Question: I have tried all the answers posted here regarding this and I have achieved multiple lines but I need the text to start a little from above from where it is right now.
Please see the screen shot it shows where I want the title label to start from.

Here is my code -
'''
UILabel *titleLabel = [[UILabel alloc]initWithFrame:CGRectMake(0.0, 0.0, [UIScreen mainScreen].bounds.size.width, 44)];
[titleLabel setNumberOfLines:3];
[titleLabel setBackgroundColor:[UIColor darkGrayColor]];
[titleLabel setTextColor:[UIColor whiteColor]];
[titleLabel setFont:[UIFont fontWithName:@"HelveticaNeue-CondensedBlack" size:30.0]];
[titleLabel setText:@"LET'S GET YOU REGISTERED"];
self.navigationItem.titleView = titleLabel;
'''
I have tried replacing the label with a UIView but still no luck.
The code in my custom nav controller file is -
'''
@interface UINavigationBar (myNave)
- (CGSize)changeHeight:(CGSize)size;
@end
@implementation UINavigationBar (customNav)
- (CGSize)sizeThatFits:(CGSize)size {
CGRect screenRect = [[UIScreen mainScreen] bounds];
CGFloat screenWidth = screenRect.size.width;
CGFloat screenHeight = screenRect.size.height * 0.15;
CGSize newSize = CGSizeMake(screenWidth,screenHeight);
return newSize;
}
@end
'''
Please help.
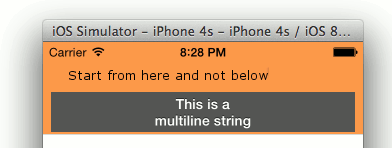
Answer: You should just set the numberOfLines to fit whatever the text length is. You can do this by setting the number of lines to zero. Also, a size 30 font will not allow for multi-line text to fit in a UINavigationItem (without sizeToFit). You may consider setting the UINavigationBar to be clear and creating your own titleView to fit at the top of the screen if you need it to be size 30.
However, something similar to this will give you a multiline text that fits perfectly inside the nav:
'''
UIView *titleView = [[UIView alloc]initWithFrame:CGRectMake(50, 0, self.navigationController.navigationBar.frame.size.width-100, self.navigationController.navigationBar.frame.size.height)];
UILabel *titleLabel = [[UILabel alloc]initWithFrame:CGRectMake(0, 0, titleView.frame.size.width, titleView.frame.size.height)];
[titleLabel setTextAlignment:NSTextAlignmentCenter];
[titleLabel setFont:[UIFont fontWithName:@"HelveticaNeue" size:12.0]];
[titleLabel setNumberOfLines:0];
NSString *titleString = @"This is a
multiline string";
[titleLabel setText:titleString];
[titleView addSubview:titleLabel];
[self.navigationController.navigationItem setTitleView:titleView];
'''